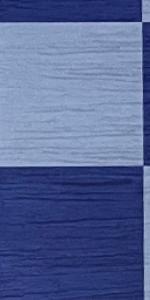
Label: Empty